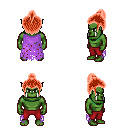
a pixel art fantasy rpg character, male body template, orc, green skin, maroon tattered cape, red pants, red short topknot hairstyle, four views (front, back, left, right), 2x2 character sprite sheet, small pixel art, hard edges, no anti-aliasing